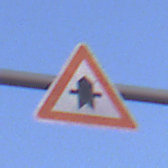
Verkehrszeichen: Vorfahrt
Umgebung: Outdoor, Nature
Tageszeit: SunriseSunset
Wetter: Clear
Licht: Natural
Jahreszeit: NotSpecified
Kontrast: LowContrast